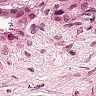
Metastatic tissue present: yes